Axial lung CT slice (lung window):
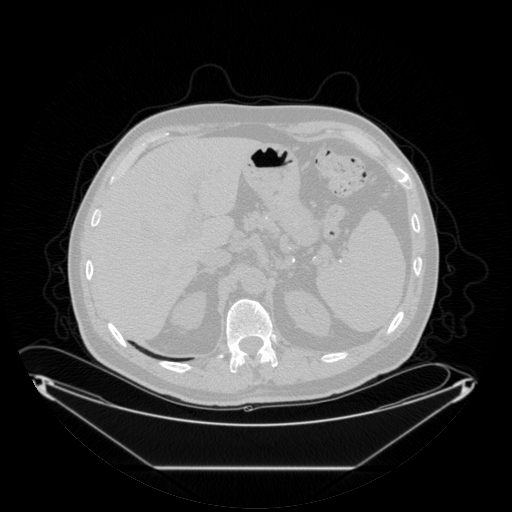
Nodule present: no